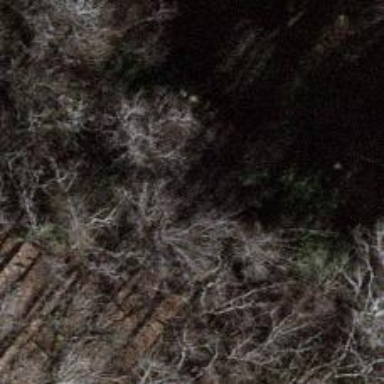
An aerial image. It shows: Cliff in nature.